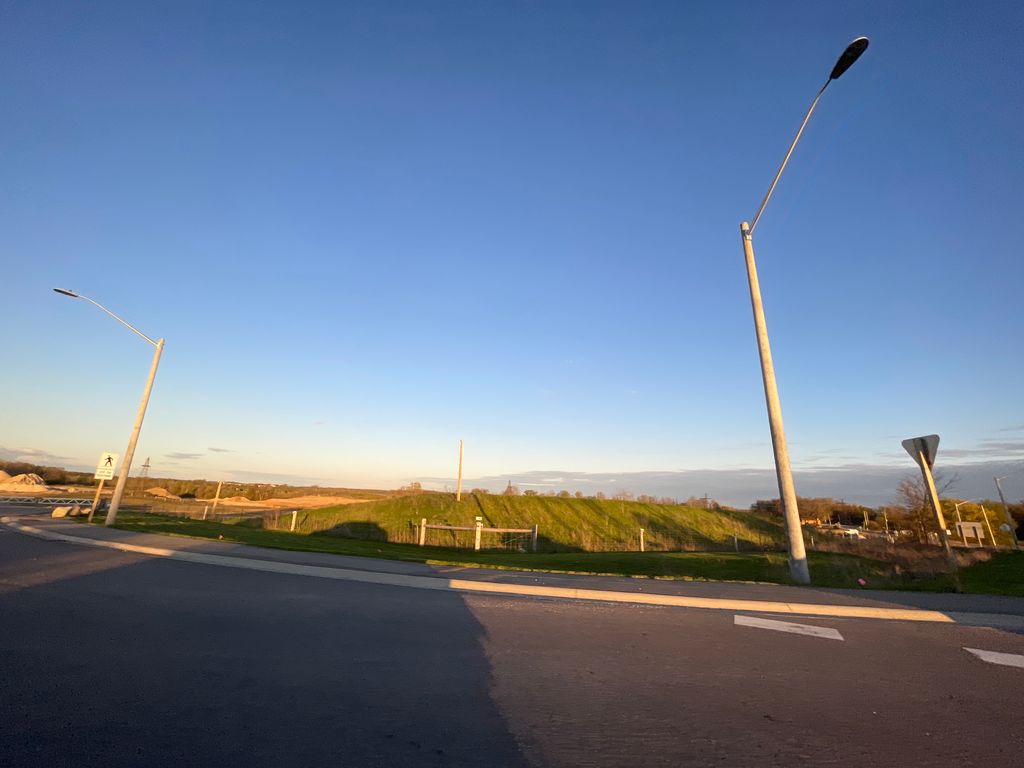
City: kitchener-waterloo